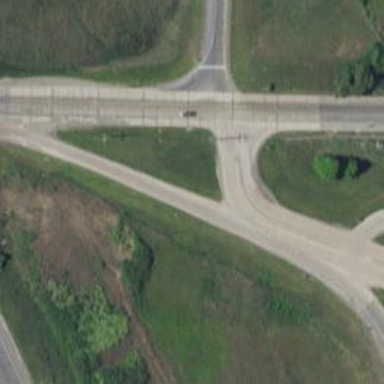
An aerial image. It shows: Tertiary road.